Question: I have two models - 'Category' and 'Property' with has_balongs_to_many association. I use 'nested_form' gem. So, Category has many properties. When I create new category I can create properties.
Category model 'category.rb':
'''
class Category < ActiveRecord::Base
# relationships
has_many :categories_properties
has_many :properties, through: :categories_properties, inverse_of: :categories
# allows to create and destroy nested objects
accepts_nested_attributes_for :properties, allow_destroy: true
# validation
validates :title, presence: true, length: { minimum: 3, maximum: 128 }, uniqueness: true
end
'''
Property model 'property.rb':
'''
class Property < ActiveRecord::Base
# relationships
has_many :categories_properties
has_many :categories, through: :categories_properties
# validation
validates :title, presence: true, length: { minimum: 3, maximum: 128 }, uniqueness: true
end
'''
As you see a have 'uniqueness: true' validation in property model.
When I'm trying to create the same properties using 'rails console' or on the 'category edit page' - it gives me error like "property with this name already exists." It's correct and it should be.
But on the 'category new' page, when I create the same properties (as you see in screenshot) it doesn't give me errors, validation doesn't work and it creates me new category with two same properties.... What's wrong? Please help.

Here's log:
'''
Started POST "/categories" for 127.0.0.1 at 2014-09-01 14:28:19 +0300
Processing by CategoriesController#create as HTML
Parameters: {"utf8"=>"", "authenticity_token"=>"AFf8upQco8ZqJBS8QdpU9RIRpvAW1VLnBSm1bw6rxss=", "category"=>{"title"=>"Category", "description"=>"category description", "order"=>"12345", "icon"=>"http://4.bp.blogspot.com/-LOX6N2kXXaY/T5UtocrGRnI/AAAAAAAAAFU/EW_OZTHT1PI/s<PHONE>0_174374.jpg", "parent_id"=>"", "properties_attributes"=>{"1409570848547"=>{"title"=>"same properties", "_destroy"=>"false"}, "1409570857024"=>{"title"=>"same properties", "_destroy"=>"false"}}}, "commit"=>"Create Category"}
User Load (0.5ms) SELECT "users".* FROM "users" WHERE "users"."id" = 1 ORDER BY "users"."id" ASC LIMIT 1
(0.4ms) SELECT "categories"."id", "categories"."title" FROM "categories"
CACHE (0.0ms) SELECT "categories"."id", "categories"."title" FROM "categories"
(0.2ms) BEGIN
Property Exists (0.4ms) SELECT 1 AS one FROM "properties" WHERE "properties"."title" = 'same properties' LIMIT 1
CACHE (0.0ms) SELECT 1 AS one FROM "properties" WHERE "properties"."title" = 'same properties' LIMIT 1
Category Exists (0.6ms) SELECT 1 AS one FROM "categories" WHERE "categories"."title" = 'Category' LIMIT 1
SQL (0.5ms) INSERT INTO "categories" ("created_at", "description", "icon", "order", "title", "updated_at") VALUES ($1, $2, $3, $4, $5, $6) RETURNING "id" [["created_at", "2014-09-01 11:28:19.908849"], ["description", "category description"], ["icon", "http://4.bp.blogspot.com/-LOX6N2kXXaY/T5UtocrGRnI/AAAAAAAAAFU/EW_OZTHT1PI/s<PHONE>0_174374.jpg"], ["order", 12345], ["title", "Category"], ["updated_at", "2014-09-01 11:28:19.908849"]]
SQL (0.3ms) INSERT INTO "properties" ("created_at", "title", "updated_at") VALUES ($1, $2, $3) RETURNING "id" [["created_at", "2014-09-01 11:28:19.910971"], ["title", "same properties"], ["updated_at", "2014-09-01 11:28:19.910971"]]
SQL (0.4ms) INSERT INTO "categories_properties" ("category_id", "created_at", "property_id", "updated_at") VALUES ($1, $2, $3, $4) RETURNING "id" [["category_id", 77], ["created_at", "2014-09-01 11:28:19.921763"], ["property_id", 90], ["updated_at", "2014-09-01 11:28:19.921763"]]
SQL (0.4ms) INSERT INTO "properties" ("created_at", "title", "updated_at") VALUES ($1, $2, $3) RETURNING "id" [["created_at", "2014-09-01 11:28:19.947583"], ["title", "same properties"], ["updated_at", "2014-09-01 11:28:19.947583"]]
SQL (0.4ms) INSERT INTO "categories_properties" ("category_id", "created_at", "property_id", "updated_at") VALUES ($1, $2, $3, $4) RETURNING "id" [["category_id", 77], ["created_at", "2014-09-01 11:28:19.950243"], ["property_id", 91], ["updated_at", "2014-09-01 11:28:19.950243"]]
(0.5ms) COMMIT
Redirected to http://0.0.0.0:3000/categories/77
Completed 302 Found in 129ms (ActiveRecord: 21.8ms)
'''
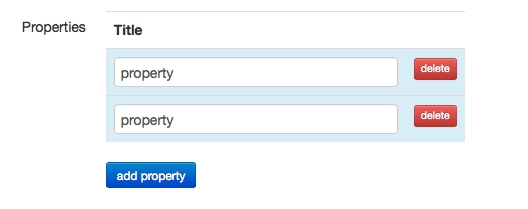
Answer: Add validation method to category model:
'''
def properties_uniq? params
properties = params.map{ |_,property| property[:title] }
if properties.uniq.length < properties.length
errors.add(:category, "Properties duplication are not allowed." )
return false
end
true
end
'''
Check attributes in controller (when save category):
'''
def create
@category = Category.new(category_params)
respond_to do |format|
if @category.save && @category.properties_uniq?(params[:category][:properties_attributes])
format.html { redirect_to @category, notice: 'Category was successfully created.' }
format.json { render :show, status: :created, location: @category }
else
format.html { render :new }
format.json { render json: @category.errors, status: :unprocessable_entity }
end
end
end
'''